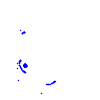
Particle: proton